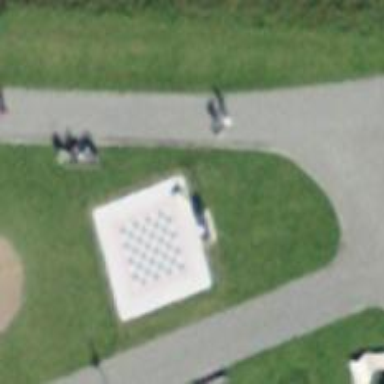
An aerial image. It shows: Bench.